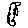
Label: cat